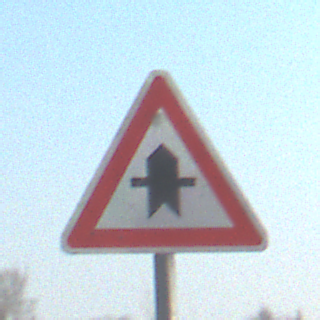
Verkehrszeichen: Vorfahrt
Umgebung: Outdoor, Suburban
Tageszeit: MorningAfternoon
Wetter: PartlyCloudy
Licht: Natural
Jahreszeit: NotSpecified
Kontrast: HighContrast